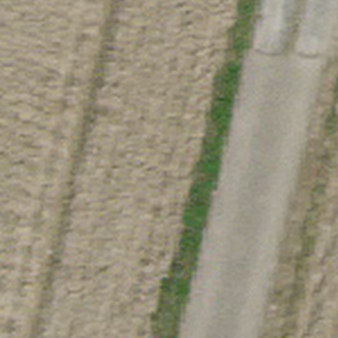
Label: other